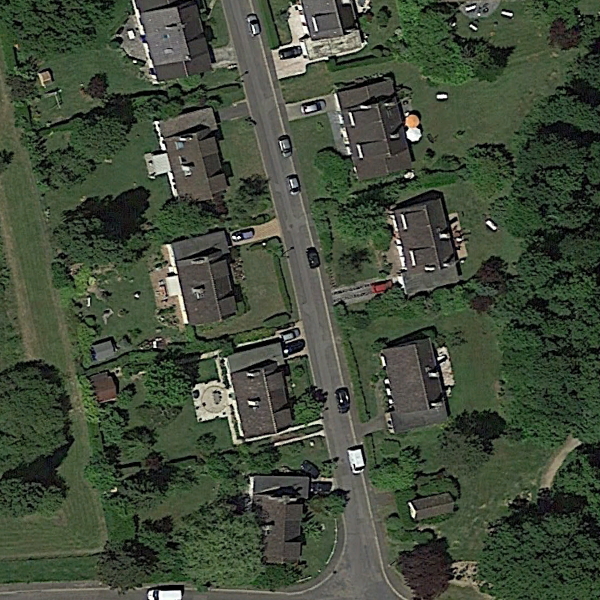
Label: MediumResidential